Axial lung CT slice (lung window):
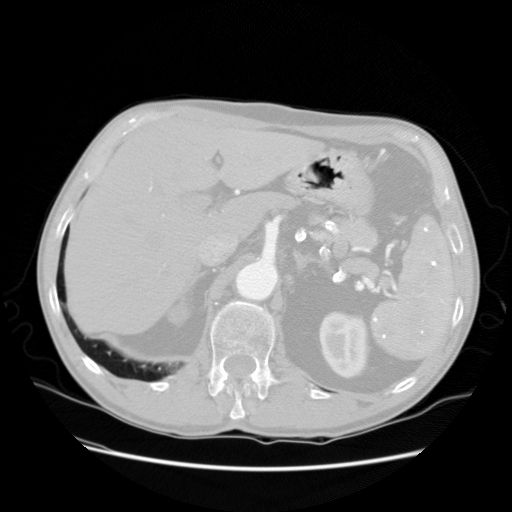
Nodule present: no